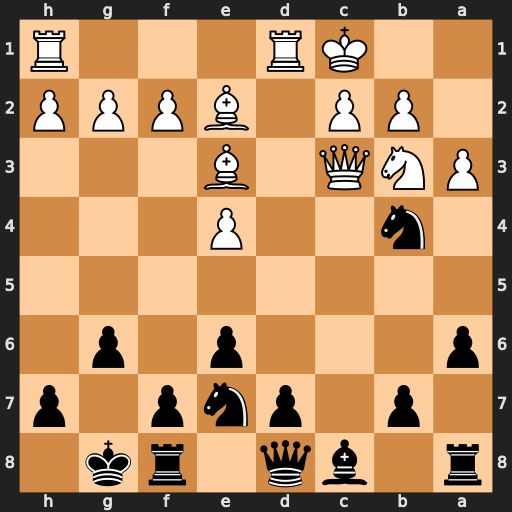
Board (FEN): r1bq1rk1/1p1pnp1p/p3p1p1/8/1n2P3/PNQ1B3/1PP1BPPP/2KR3R
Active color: b
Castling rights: -
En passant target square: -
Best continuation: Na2+ Kb1 Nxc3+